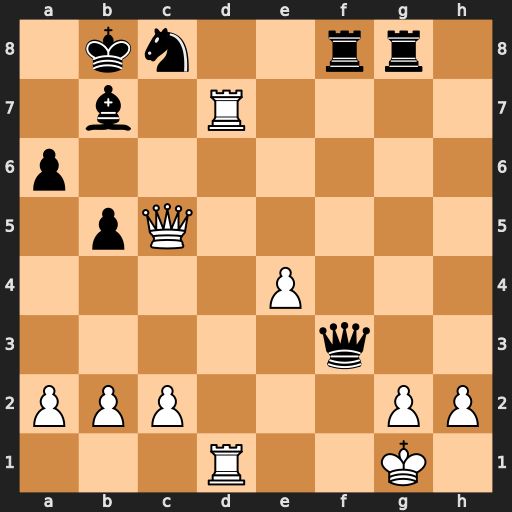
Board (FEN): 1kn2rr1/1b1R4/p7/1pQ5/4P3/5q2/PPP3PP/3R2K1
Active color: w
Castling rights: -
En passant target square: -
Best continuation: Qc7+ Ka7 Qxb7#